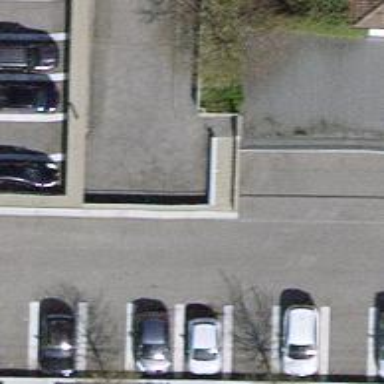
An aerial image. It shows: Retaining wall.